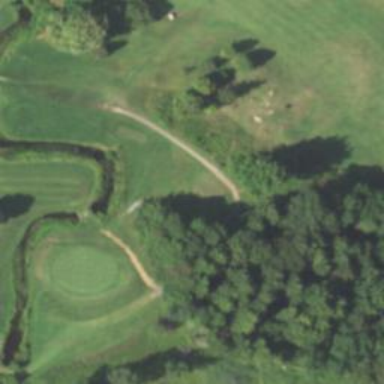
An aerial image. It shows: Path used for both walking and golf.